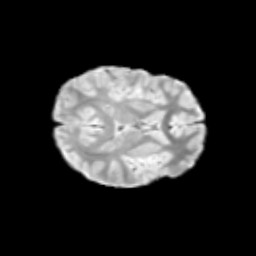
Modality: T2w
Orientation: axial
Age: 11
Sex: female
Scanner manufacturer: siemens
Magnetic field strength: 3 T
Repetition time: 3.8 s
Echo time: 0.07 s